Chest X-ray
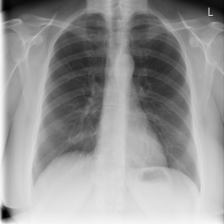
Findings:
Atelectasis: negative
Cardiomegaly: negative
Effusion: negative
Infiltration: negative
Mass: negative
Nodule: negative
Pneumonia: negative
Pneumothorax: negative
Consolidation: negative
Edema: negative
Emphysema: negative
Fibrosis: negative
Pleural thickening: negative
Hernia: negative